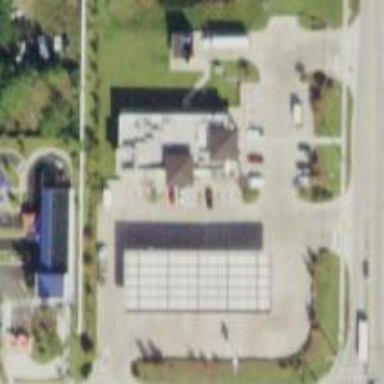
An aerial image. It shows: Convenience shop.